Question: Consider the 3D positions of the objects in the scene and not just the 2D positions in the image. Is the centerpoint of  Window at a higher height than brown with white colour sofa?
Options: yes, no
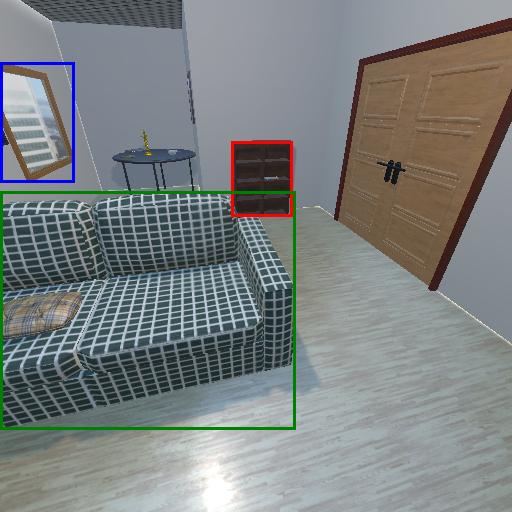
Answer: yes